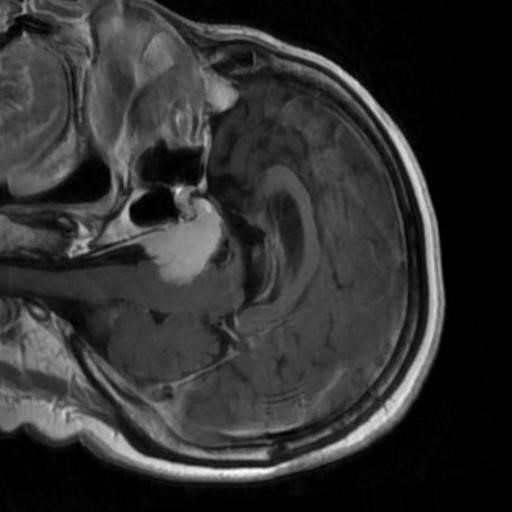
Label: brain_menin